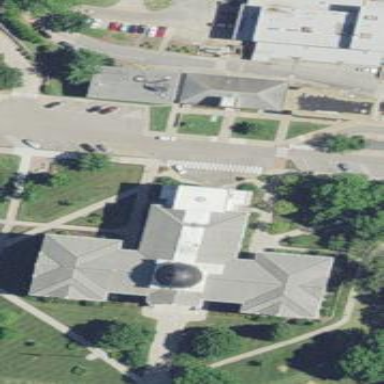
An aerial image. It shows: University building.